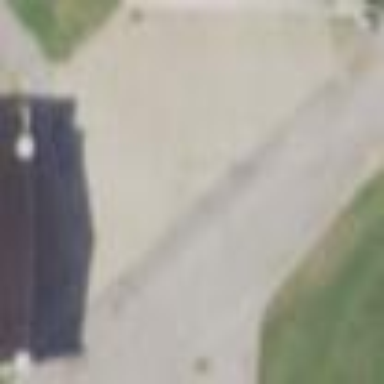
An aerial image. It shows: Apron at the airport.